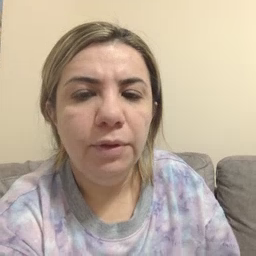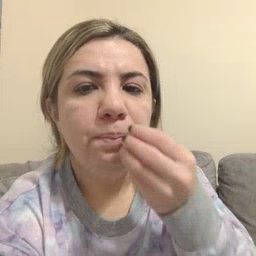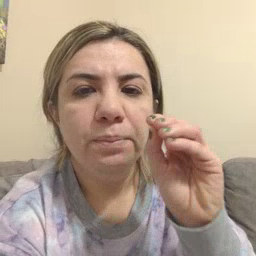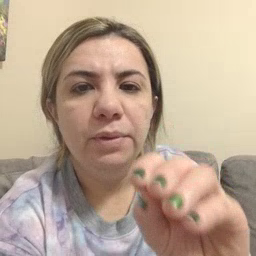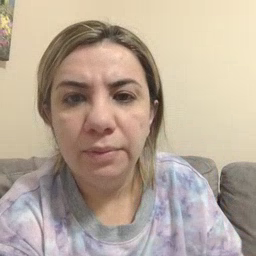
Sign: kiss